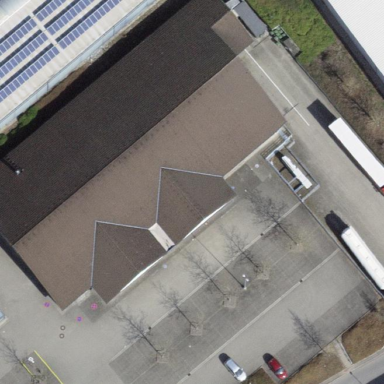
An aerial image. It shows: Supermarket located in building.